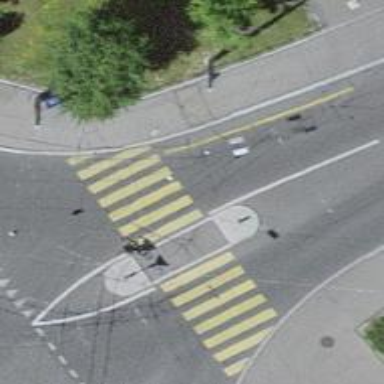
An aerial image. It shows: Uncontrolled crossing with central island on the road.